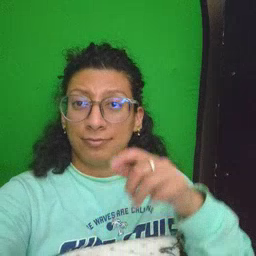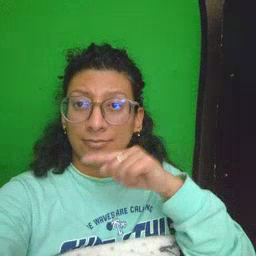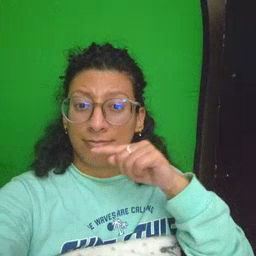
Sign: toothbrush